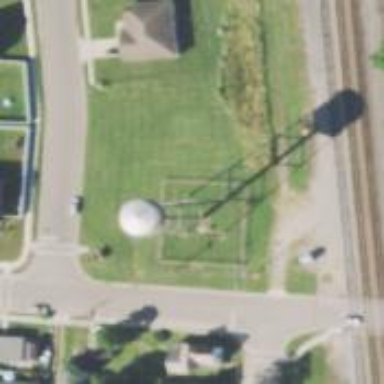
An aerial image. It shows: Water tower that is man-made.